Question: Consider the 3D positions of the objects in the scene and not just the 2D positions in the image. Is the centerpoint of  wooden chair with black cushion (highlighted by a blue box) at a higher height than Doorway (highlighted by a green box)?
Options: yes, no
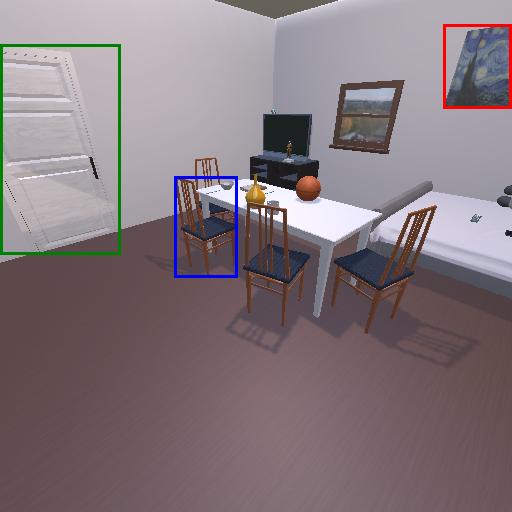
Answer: yes